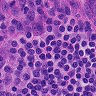
Metastatic tissue present: no